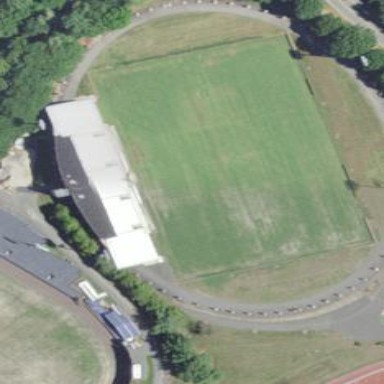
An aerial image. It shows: Pitch designated for soccer and lacrosse.